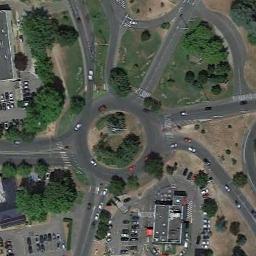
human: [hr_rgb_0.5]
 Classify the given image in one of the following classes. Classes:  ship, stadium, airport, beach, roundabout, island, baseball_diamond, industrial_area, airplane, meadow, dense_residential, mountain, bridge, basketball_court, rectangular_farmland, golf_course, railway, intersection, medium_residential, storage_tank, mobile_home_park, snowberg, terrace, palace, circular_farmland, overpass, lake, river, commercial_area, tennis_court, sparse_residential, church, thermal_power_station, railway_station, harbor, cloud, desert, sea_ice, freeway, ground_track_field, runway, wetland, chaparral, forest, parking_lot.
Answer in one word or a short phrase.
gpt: roundabout